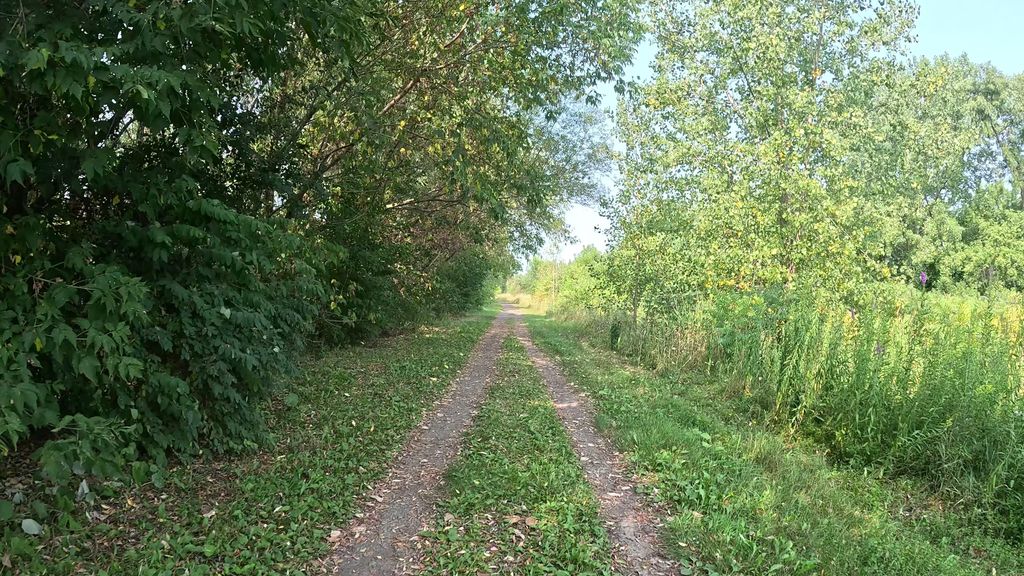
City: ottawa-gatineau